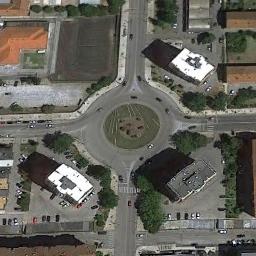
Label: roundabout